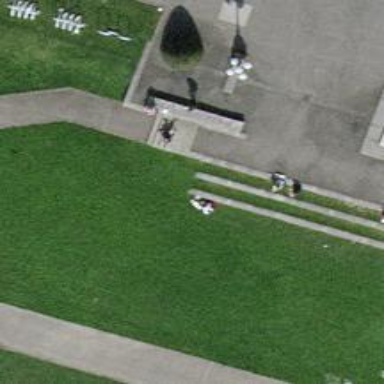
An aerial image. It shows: Set of concrete steps.